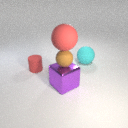
large red rubber sphere above small brown rubber sphere